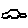
Label: car